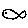
Label: fish